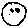
Label: smiley face